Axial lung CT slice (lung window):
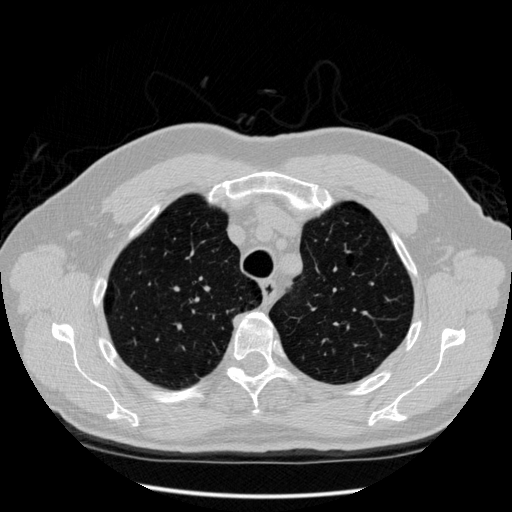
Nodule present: no